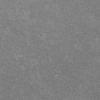
Atmospheric dust classification: dusty